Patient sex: F
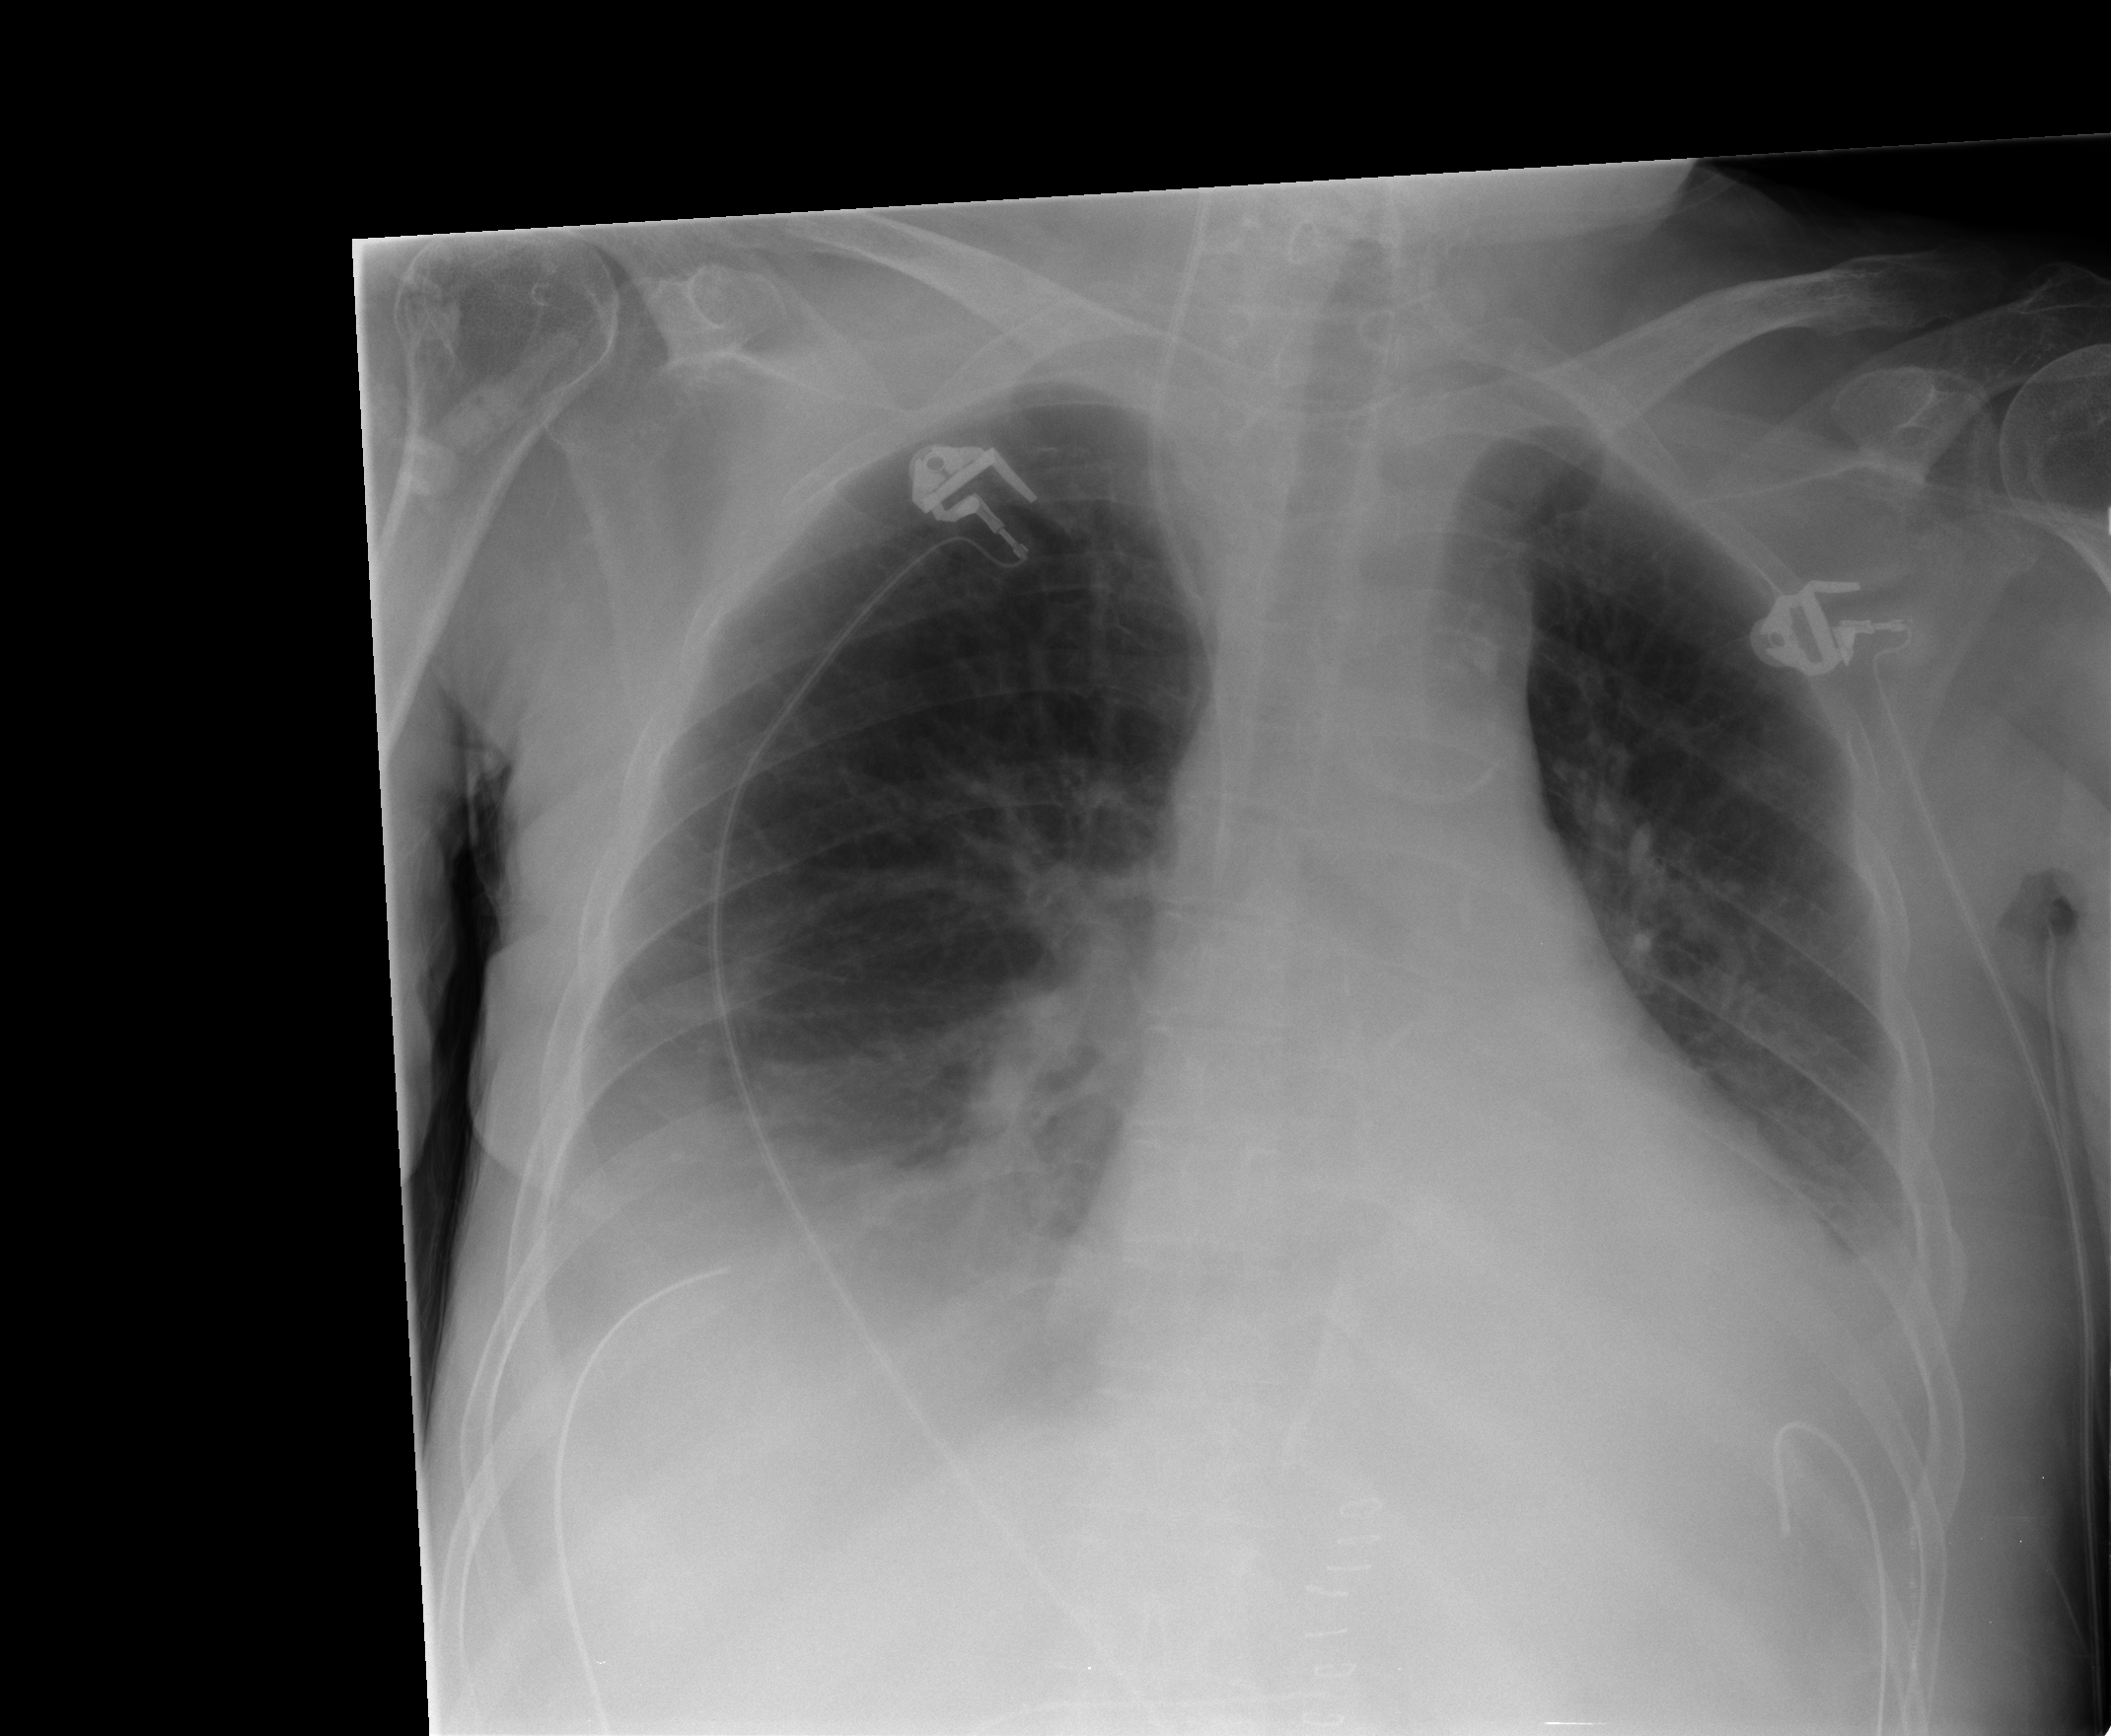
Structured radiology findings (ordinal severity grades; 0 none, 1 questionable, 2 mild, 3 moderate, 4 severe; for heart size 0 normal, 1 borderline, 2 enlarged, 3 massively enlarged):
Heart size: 0
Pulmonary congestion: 1
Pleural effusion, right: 2
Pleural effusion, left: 2
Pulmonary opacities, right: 0
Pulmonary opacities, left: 0
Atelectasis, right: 2
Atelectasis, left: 2